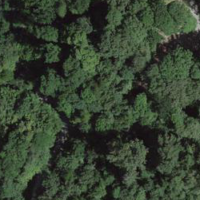
EUNIS habitat code: 53
Species observed at this site:
Corylus avellana
Parus major